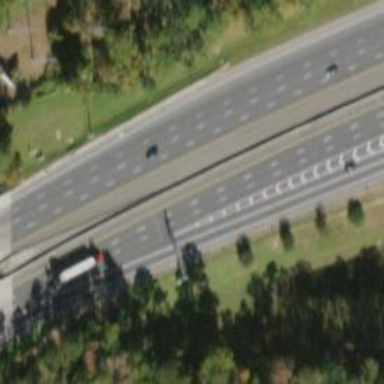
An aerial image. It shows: Motorway junction.